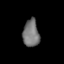
Tissue: lung
Cell type: T cells
Senescence score: 0.1944
Nuclear area (px): 440
Mean DAPI intensity: 115.534